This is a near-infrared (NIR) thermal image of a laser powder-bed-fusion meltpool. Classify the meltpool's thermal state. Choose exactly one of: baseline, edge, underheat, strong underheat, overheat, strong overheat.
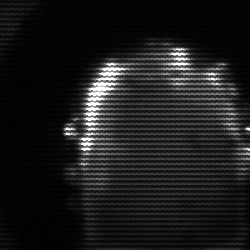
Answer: baseline